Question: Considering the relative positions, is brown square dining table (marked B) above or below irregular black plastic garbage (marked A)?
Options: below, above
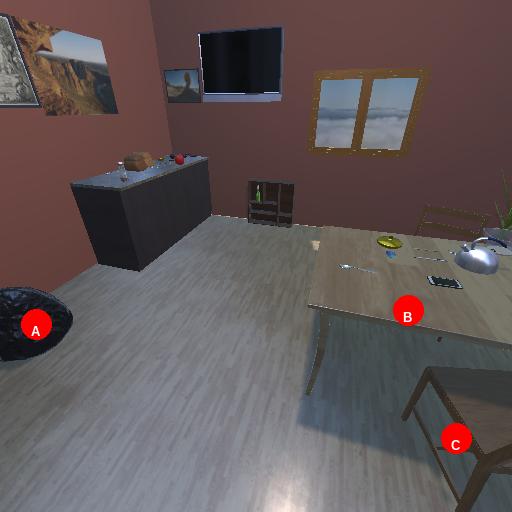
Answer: below